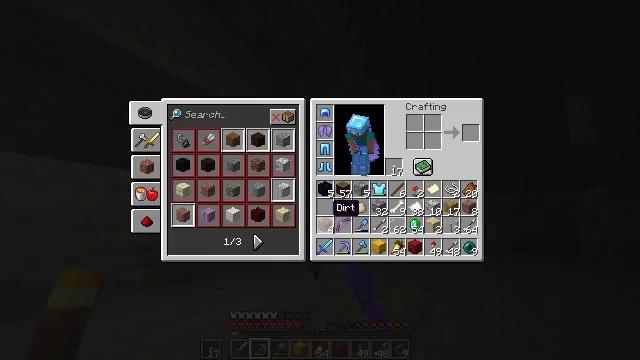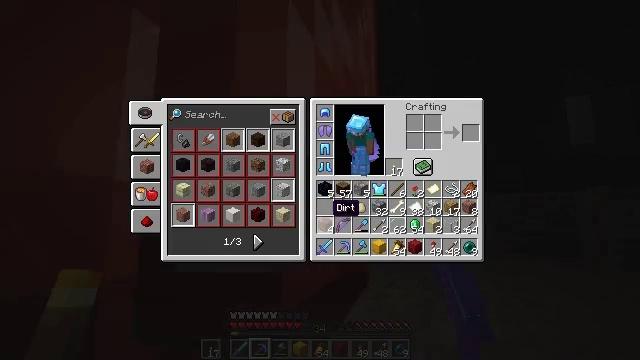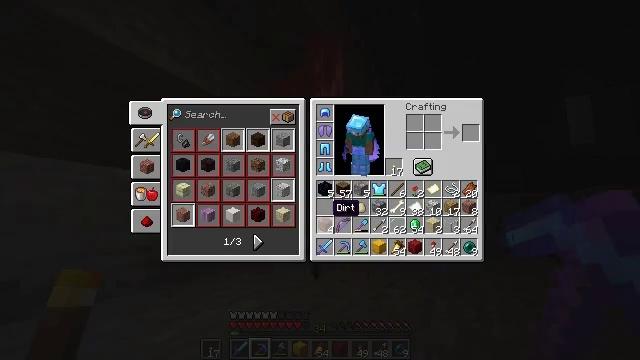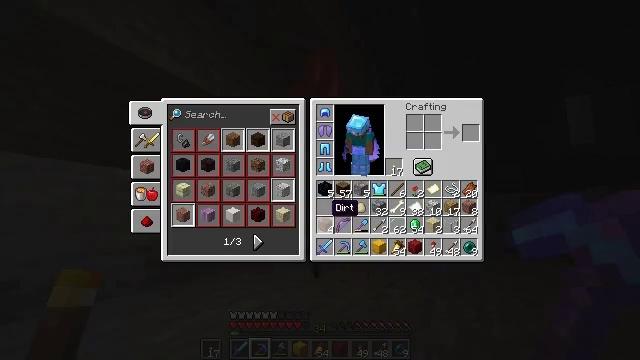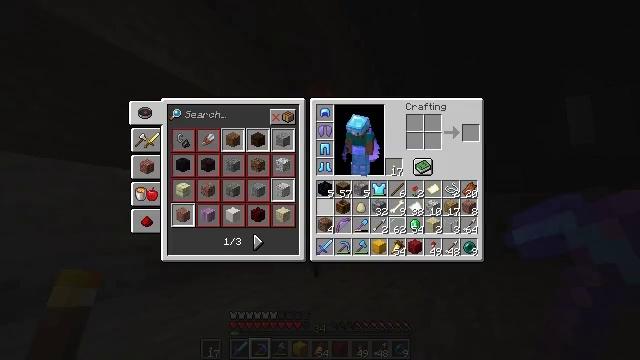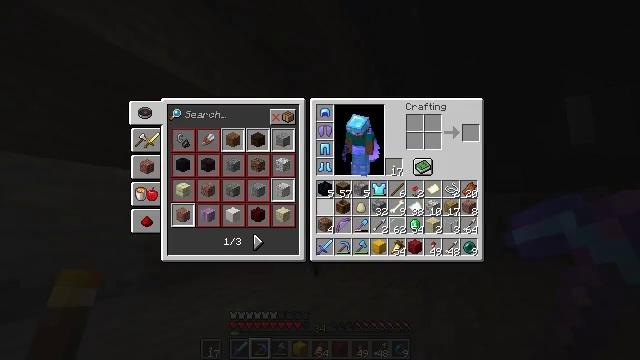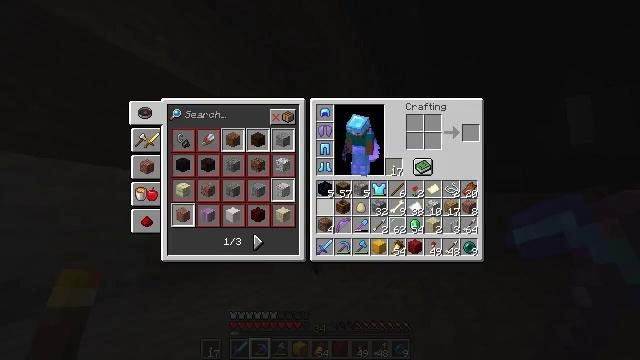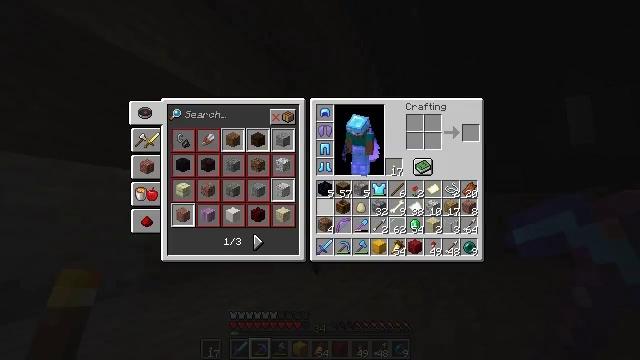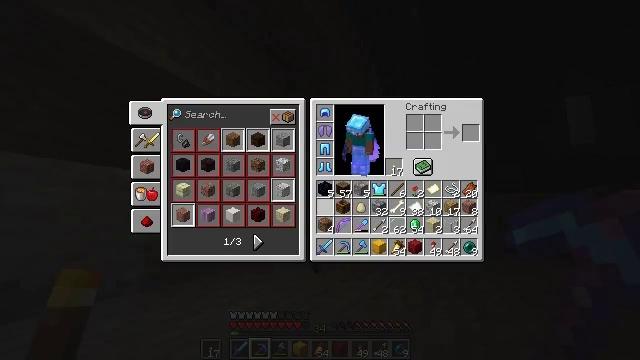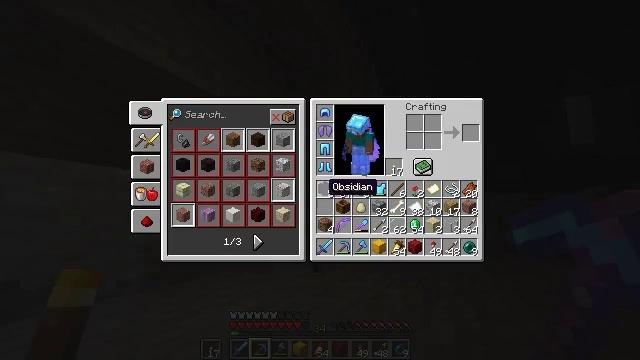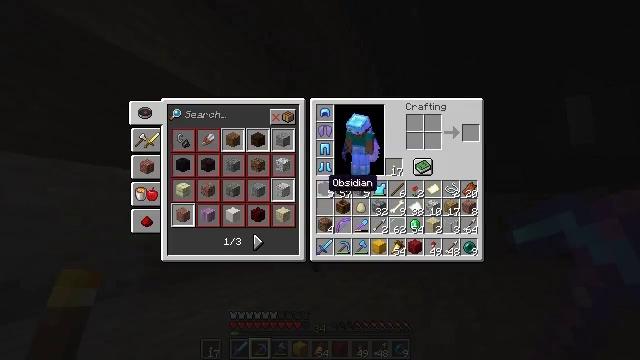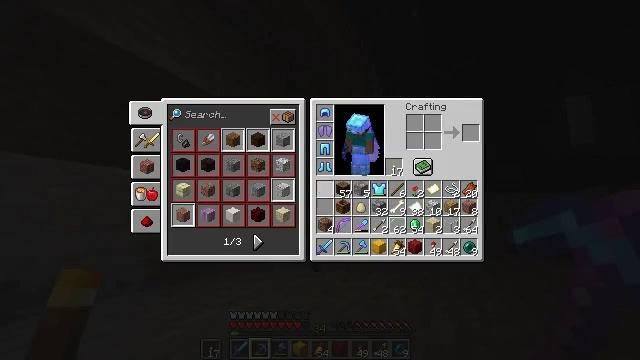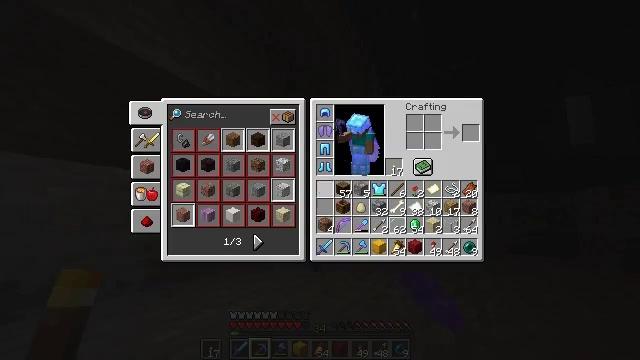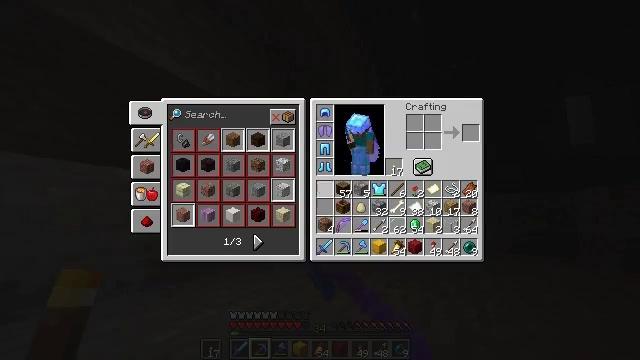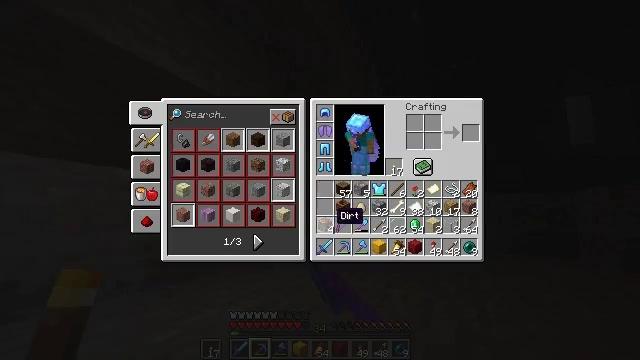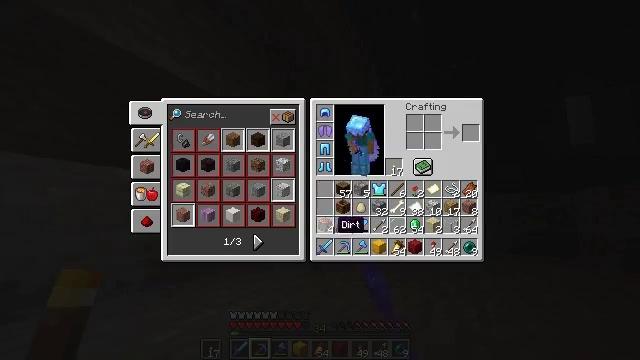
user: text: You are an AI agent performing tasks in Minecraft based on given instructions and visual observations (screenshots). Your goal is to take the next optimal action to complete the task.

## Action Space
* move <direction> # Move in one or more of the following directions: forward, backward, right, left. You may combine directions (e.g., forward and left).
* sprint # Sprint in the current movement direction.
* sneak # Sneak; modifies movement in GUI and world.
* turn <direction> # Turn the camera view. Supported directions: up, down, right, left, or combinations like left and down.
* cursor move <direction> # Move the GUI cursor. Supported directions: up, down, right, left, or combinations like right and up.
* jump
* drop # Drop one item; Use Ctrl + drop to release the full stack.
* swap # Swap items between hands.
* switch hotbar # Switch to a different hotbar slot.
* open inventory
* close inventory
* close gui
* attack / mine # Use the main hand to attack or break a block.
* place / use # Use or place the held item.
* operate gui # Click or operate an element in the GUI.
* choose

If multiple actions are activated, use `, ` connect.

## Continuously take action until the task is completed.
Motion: motion action
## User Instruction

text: Drop an obsidian block.
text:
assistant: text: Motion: sprint, open gui
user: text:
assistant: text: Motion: sprint
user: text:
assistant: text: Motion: sprint
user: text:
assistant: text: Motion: sprint
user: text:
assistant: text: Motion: sprint
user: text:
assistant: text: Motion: sprint
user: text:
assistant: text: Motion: sprint
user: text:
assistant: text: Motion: sprint, cursor move up
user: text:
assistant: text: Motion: sprint, cursor move up
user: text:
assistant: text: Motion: sprint
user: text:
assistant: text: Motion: sprint, drop
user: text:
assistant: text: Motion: sprint, drop
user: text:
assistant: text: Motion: sprint, drop
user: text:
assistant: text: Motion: sprint, cursor move right and down
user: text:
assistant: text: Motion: sprint, cursor move down
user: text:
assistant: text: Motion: sprint, drop